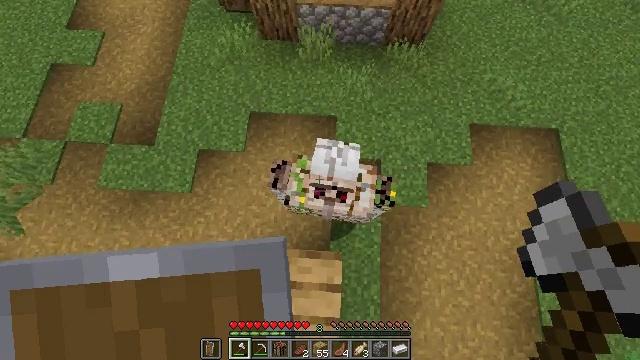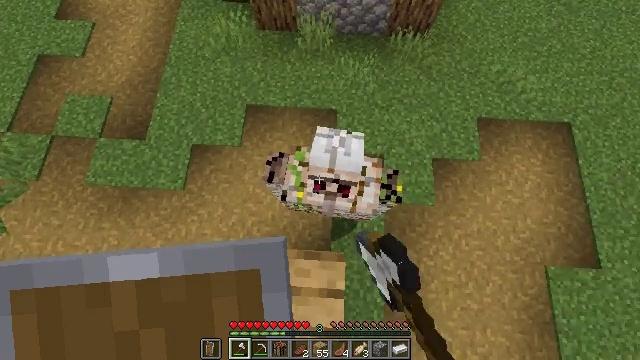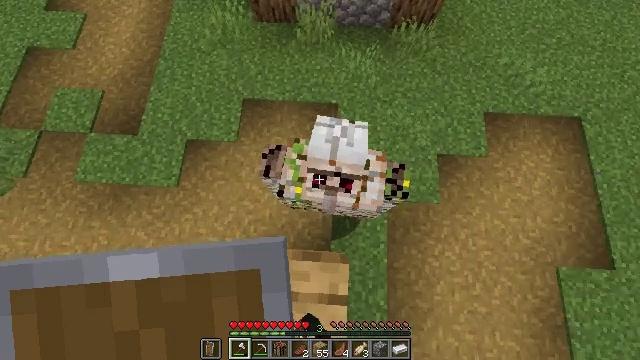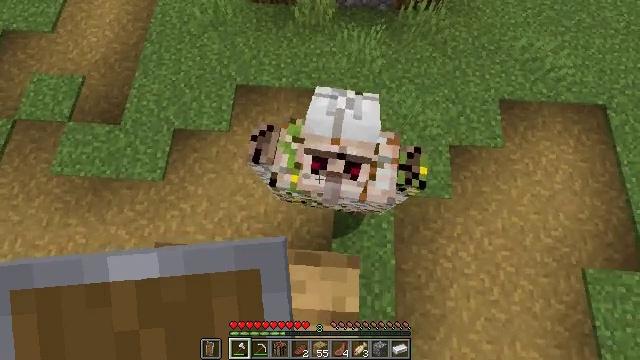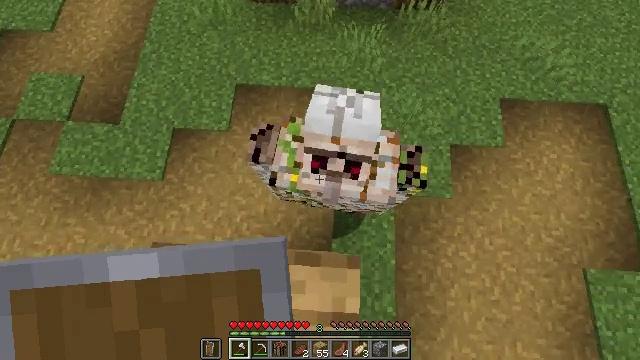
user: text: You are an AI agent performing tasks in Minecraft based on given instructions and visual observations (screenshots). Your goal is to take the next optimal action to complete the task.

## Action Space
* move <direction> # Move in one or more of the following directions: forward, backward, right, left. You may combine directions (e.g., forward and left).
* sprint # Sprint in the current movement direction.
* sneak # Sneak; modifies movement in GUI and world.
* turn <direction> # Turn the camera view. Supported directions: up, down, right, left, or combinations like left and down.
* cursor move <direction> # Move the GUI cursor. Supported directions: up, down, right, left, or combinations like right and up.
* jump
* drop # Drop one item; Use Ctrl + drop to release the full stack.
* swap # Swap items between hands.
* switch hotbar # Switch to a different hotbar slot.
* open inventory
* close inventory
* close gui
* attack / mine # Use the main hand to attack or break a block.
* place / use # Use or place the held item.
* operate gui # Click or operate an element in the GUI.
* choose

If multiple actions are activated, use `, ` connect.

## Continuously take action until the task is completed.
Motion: motion action
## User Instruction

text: Battle the village protector.
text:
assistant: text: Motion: sneak, attack / mine
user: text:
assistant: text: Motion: sneak, attack / mine
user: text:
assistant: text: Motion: sneak, attack / mine
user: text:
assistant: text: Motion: sneak, attack / mine
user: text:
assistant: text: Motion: sneak